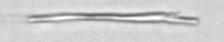
Label: fiber